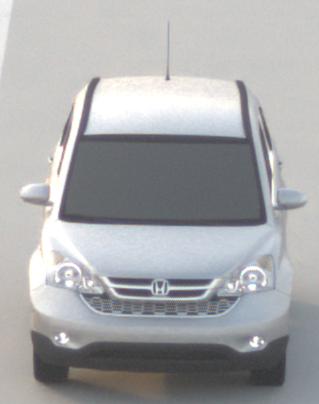
Make: Honda
Model: CR-V
Detailed model: CR-V (III) (04/10 - 10/12)
Model produced from: 2010
Model produced until: 2012
Doors: 5
Color: white
Road condition: dry road
Daytime: sunrise or sunset
Contrast: low contrast